二年级 · 算术
6 碗水可以装满 1 壸, 4 壸水可以装满 1 桶, 1 桶可以装多少碗水?

4

水
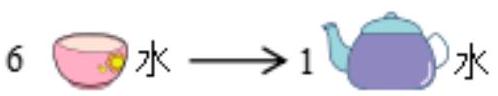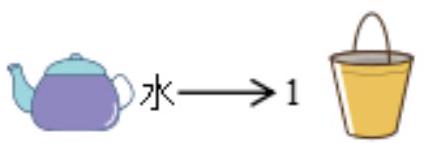
答案: $4 \times 6=24$ (碗)

【分析】根据条件“ 6 碗水可以装满 1 壸, 4 壸水可以装满 1 桶 ”可知, 要求 1 桶可以装多少碗水, 用每桶可以装的壸数 $\times$ 每壸可以装的碗数 $=1$ 桶可以装的碗数, 据此列式解答。